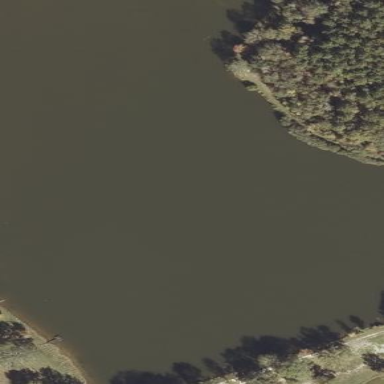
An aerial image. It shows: Lake with natural water.